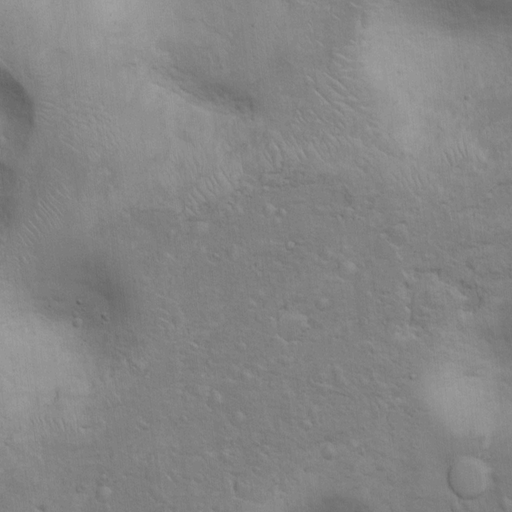
Classes present: Background, Cone